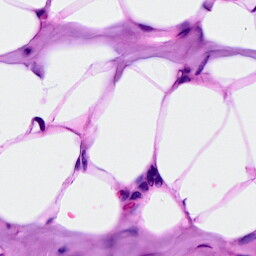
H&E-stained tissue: Breast